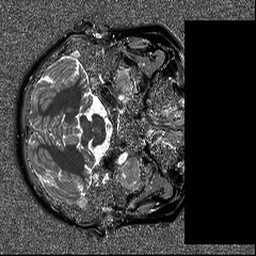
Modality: T1map
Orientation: axial
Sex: female